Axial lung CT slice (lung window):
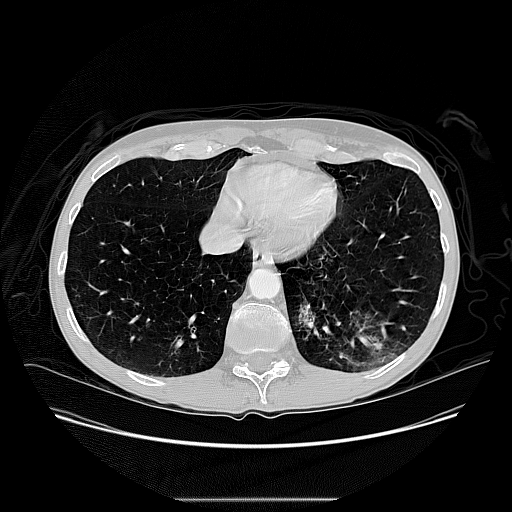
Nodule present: no